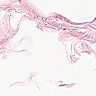
Metastatic tissue present: no